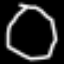
Label: octagon